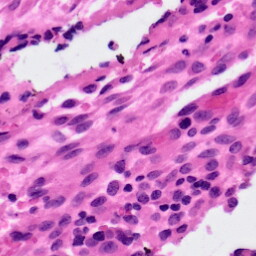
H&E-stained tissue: Ovarian